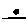
Label: moon